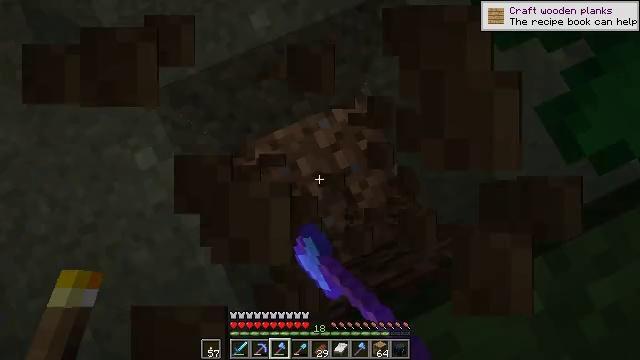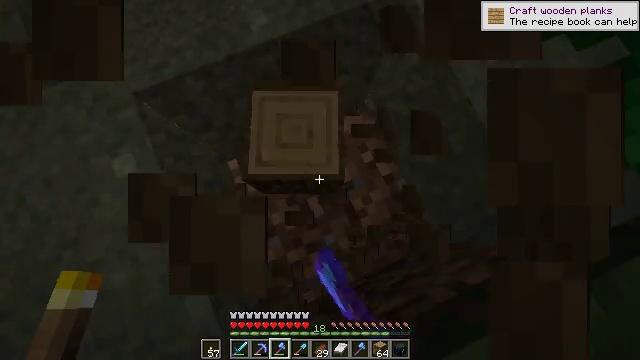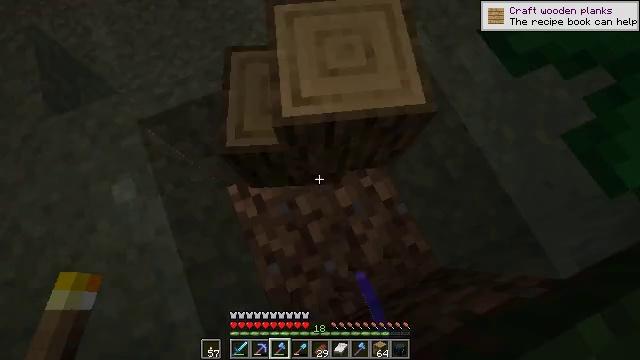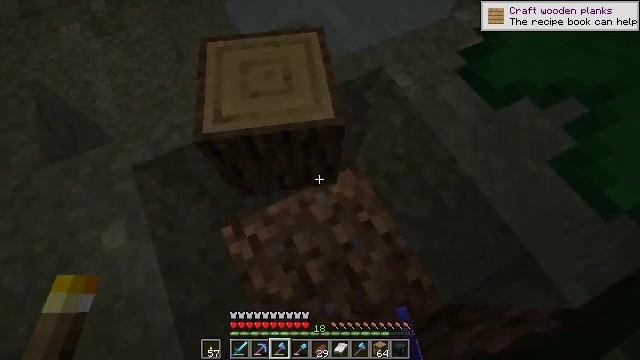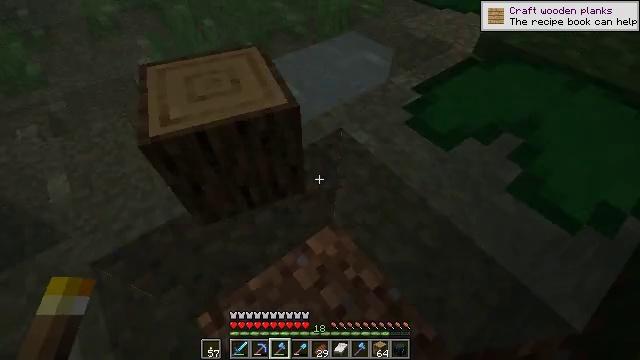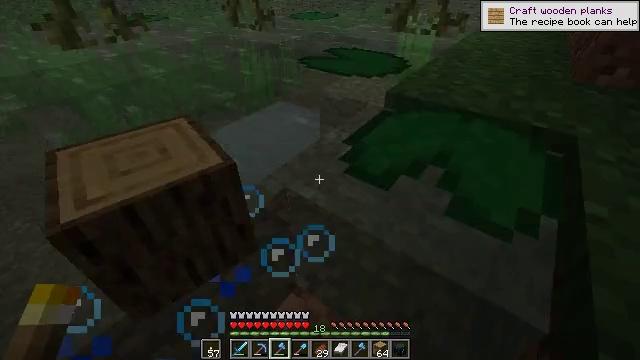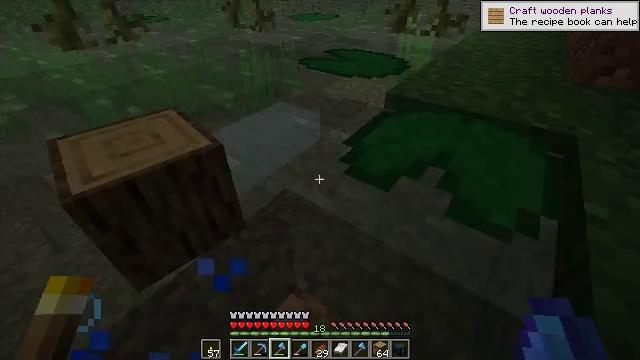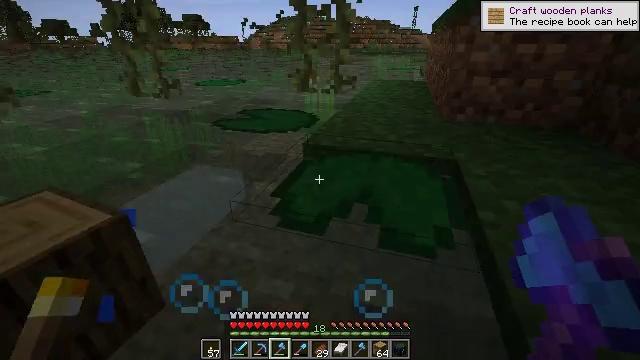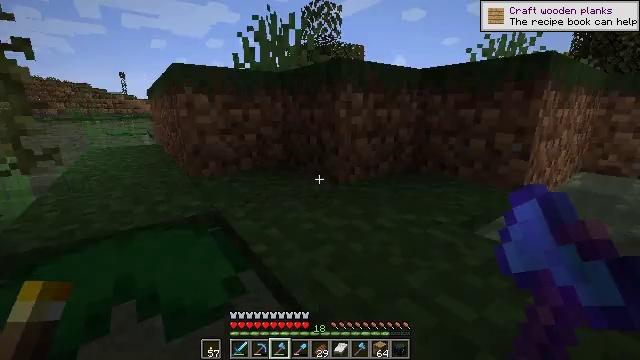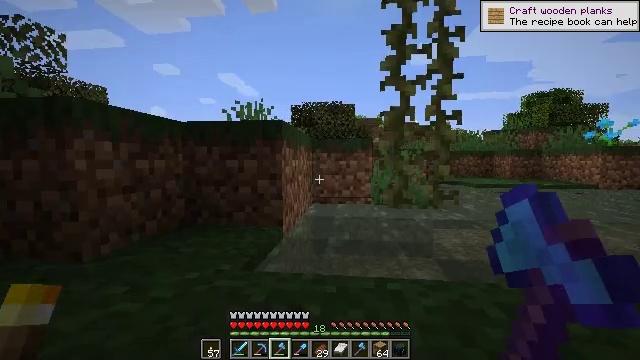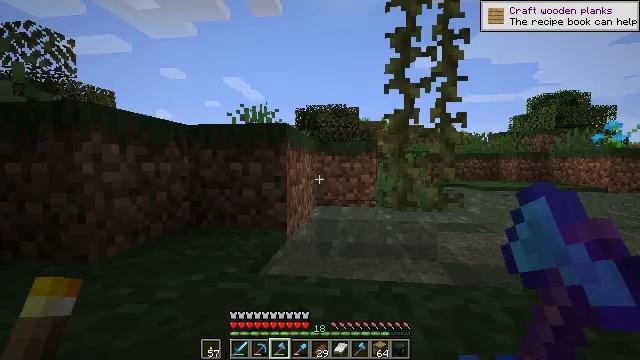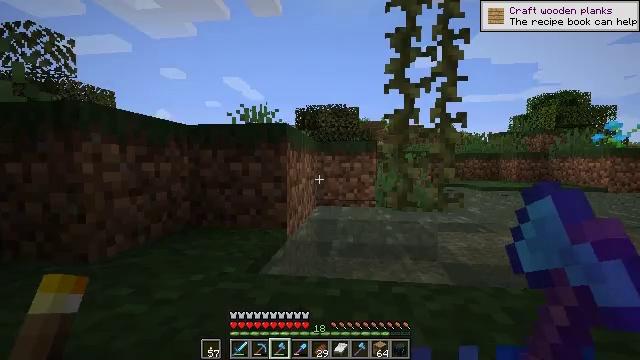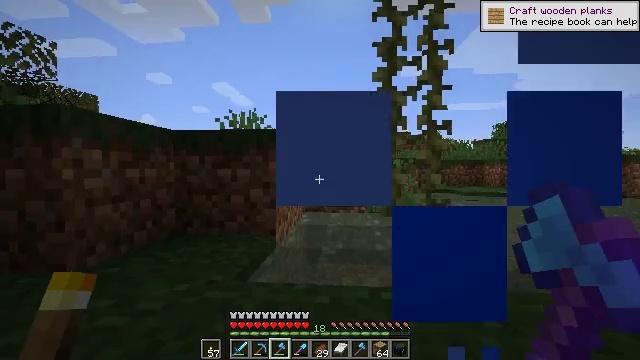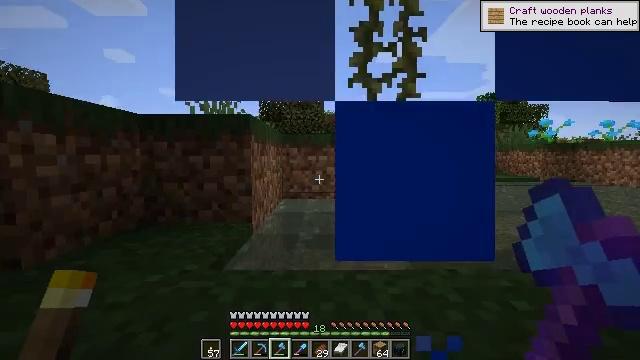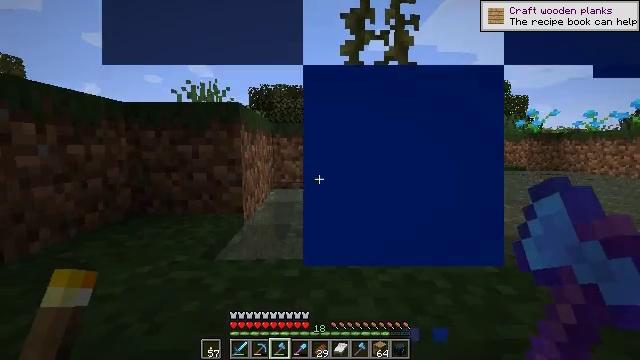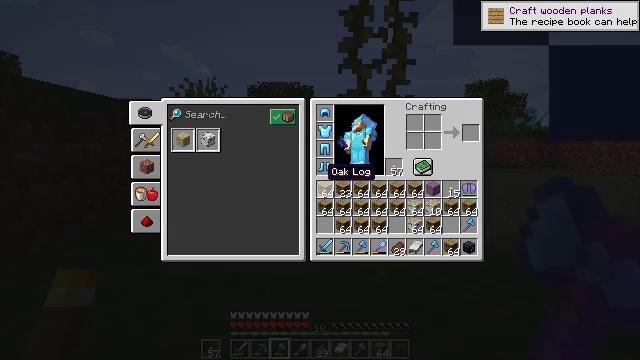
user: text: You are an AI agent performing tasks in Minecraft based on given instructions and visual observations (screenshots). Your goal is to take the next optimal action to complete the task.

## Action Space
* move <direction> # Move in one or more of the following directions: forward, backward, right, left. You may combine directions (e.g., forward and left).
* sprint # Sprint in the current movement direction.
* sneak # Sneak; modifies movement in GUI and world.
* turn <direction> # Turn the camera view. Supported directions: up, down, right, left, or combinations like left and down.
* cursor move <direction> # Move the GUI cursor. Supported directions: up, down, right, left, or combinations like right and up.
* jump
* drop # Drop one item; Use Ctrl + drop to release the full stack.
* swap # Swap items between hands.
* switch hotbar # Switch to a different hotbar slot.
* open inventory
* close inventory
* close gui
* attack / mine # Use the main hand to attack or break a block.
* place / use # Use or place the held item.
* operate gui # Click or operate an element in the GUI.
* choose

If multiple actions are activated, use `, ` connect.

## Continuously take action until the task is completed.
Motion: motion action
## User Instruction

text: Remove a diamond axe from the inventory.
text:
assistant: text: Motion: turn up
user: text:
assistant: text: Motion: turn up
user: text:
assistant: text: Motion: turn right and up
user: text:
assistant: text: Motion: turn right and up
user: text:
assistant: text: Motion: turn right and up
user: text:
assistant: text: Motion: no_op
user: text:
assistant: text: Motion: turn right and up
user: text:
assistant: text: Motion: turn right and up
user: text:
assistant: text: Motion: turn right and up
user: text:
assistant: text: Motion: no_op
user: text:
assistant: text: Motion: no_op
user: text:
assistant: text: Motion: turn right and up
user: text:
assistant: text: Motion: turn right and down
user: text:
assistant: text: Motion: turn right and down
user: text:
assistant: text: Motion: open inventory
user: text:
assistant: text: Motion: open inventory
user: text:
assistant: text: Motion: no_op
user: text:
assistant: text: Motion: no_op
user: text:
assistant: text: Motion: cursor move right
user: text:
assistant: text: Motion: cursor move right
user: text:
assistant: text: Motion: no_op
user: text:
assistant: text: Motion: cursor move right
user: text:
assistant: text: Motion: no_op
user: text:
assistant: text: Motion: no_op
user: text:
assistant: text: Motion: no_op
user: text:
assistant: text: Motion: no_op
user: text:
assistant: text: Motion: no_op
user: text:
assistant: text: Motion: no_op
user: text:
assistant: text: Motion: turn right and down
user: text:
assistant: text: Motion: turn right and down